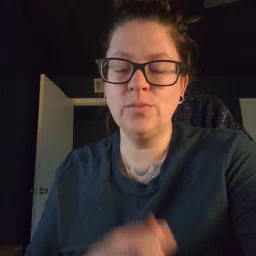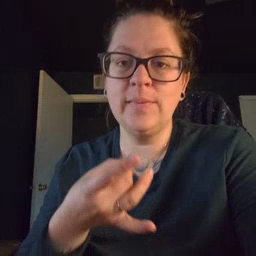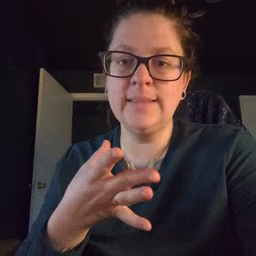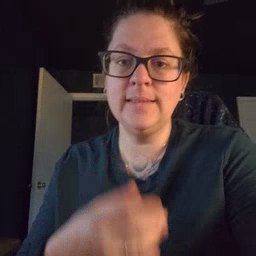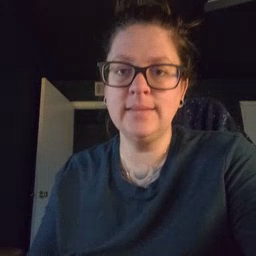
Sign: hate